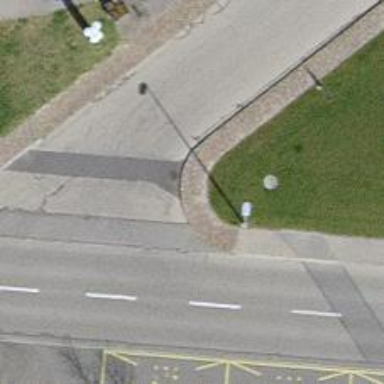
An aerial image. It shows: Sidewalk along the footway.